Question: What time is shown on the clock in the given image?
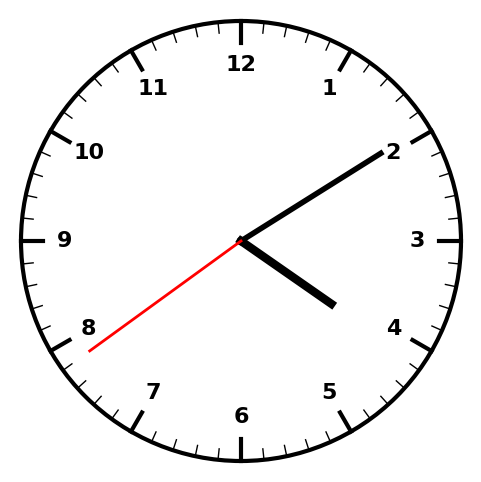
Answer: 04:09:39